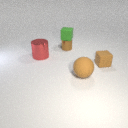
large red metal cylinder in front of small brown metal cylinder